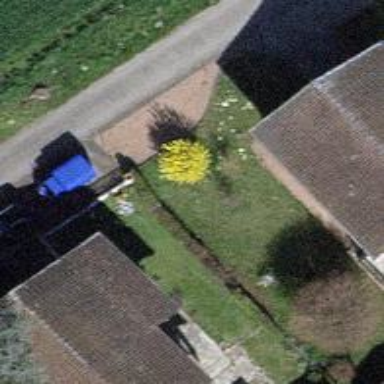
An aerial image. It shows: Shrub in its natural environment.